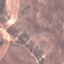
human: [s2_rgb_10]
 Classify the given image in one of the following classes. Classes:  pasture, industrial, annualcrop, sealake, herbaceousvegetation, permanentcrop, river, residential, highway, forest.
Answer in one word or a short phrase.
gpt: HerbaceousVegetation